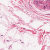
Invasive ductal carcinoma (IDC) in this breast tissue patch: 0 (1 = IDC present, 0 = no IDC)